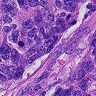
Metastatic tissue present: yes